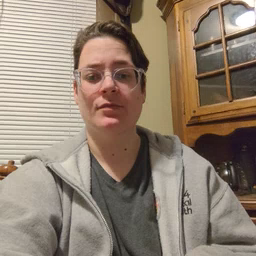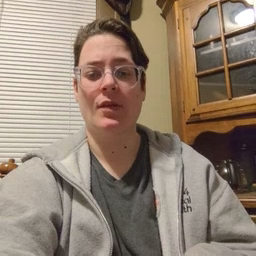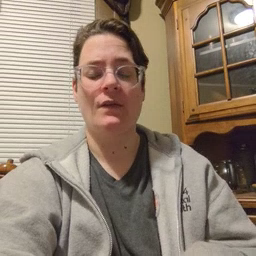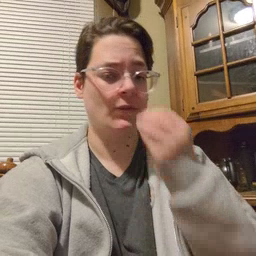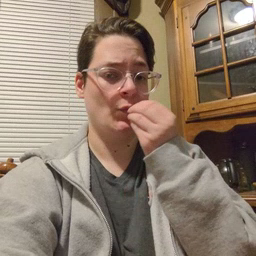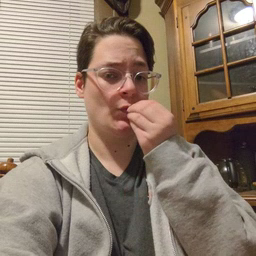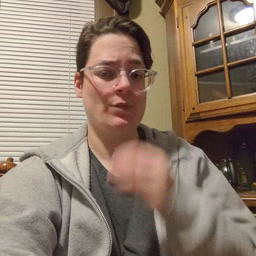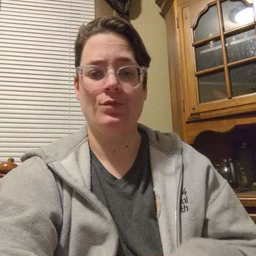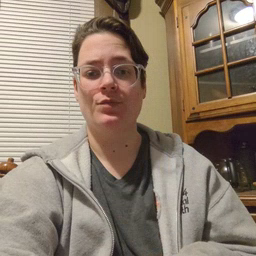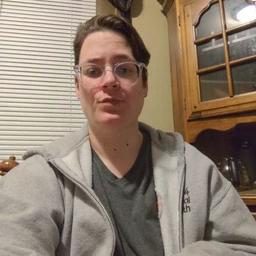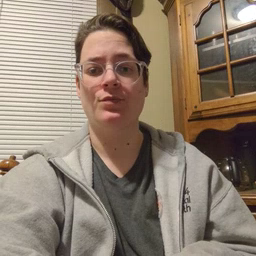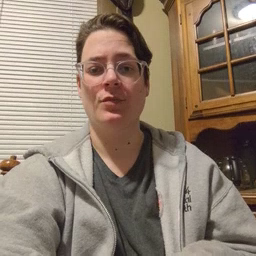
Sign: food